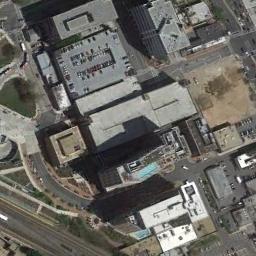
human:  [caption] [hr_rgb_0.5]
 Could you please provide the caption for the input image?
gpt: The buildings are well spaced .

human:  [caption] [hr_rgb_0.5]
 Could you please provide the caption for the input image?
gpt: The commercial area is near a parking lot .

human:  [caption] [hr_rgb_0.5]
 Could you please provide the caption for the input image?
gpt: A commercial area has some buildings of different shapes and one of buildings has a parking lot on the roof .

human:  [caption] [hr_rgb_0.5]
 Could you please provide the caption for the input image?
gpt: In a business district there are many tall buildings of different shapes and several roads with many cars  There are many cars in the open space beside the road .

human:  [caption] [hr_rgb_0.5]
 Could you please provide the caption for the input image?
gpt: Many cars parked on the top of a building beside a gray building on a commercial area .